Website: slack
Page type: billing-address
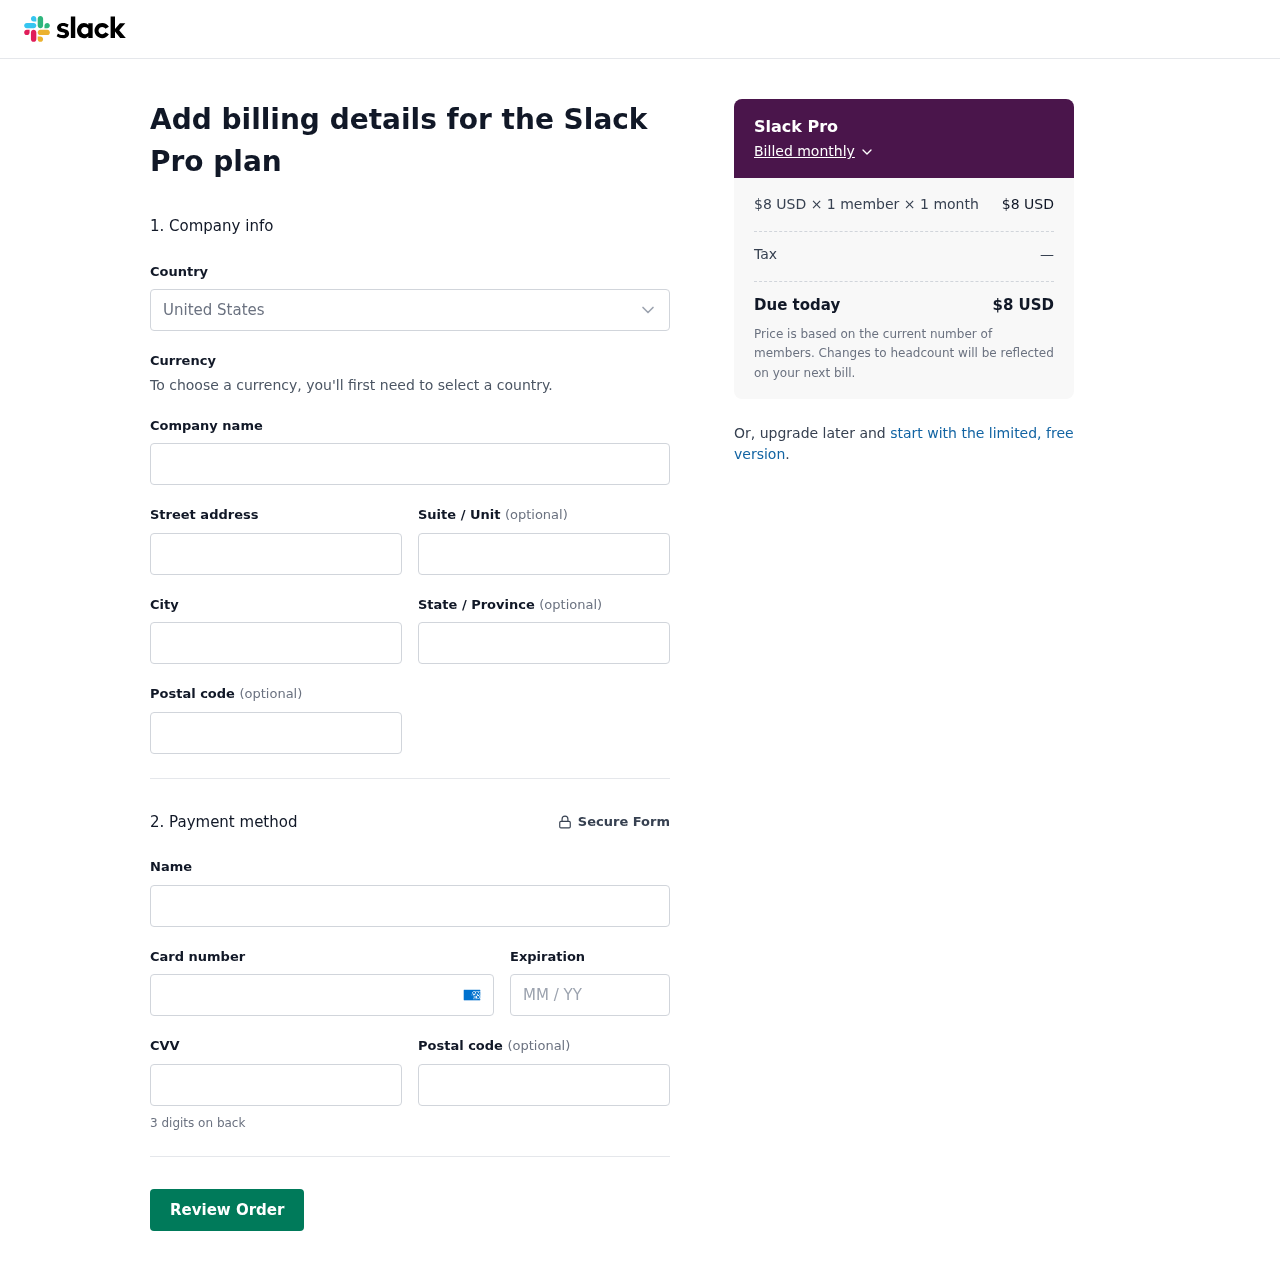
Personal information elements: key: PII_CARD_CVV
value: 6039
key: PII_CARD_EXPIRY
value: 11/30
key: PII_CARD_NUMBER
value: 3414 1411 0895 316
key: PII_CITY
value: Port Dana
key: PII_COUNTRY
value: United States
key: PII_FULLNAME
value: Michelle Conley
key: PII_POSTCODE
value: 42880
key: PII_POSTCODE2
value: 64739
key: PII_STATE
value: MH
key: PII_STREET
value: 5914 Cunningham Station
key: PII_STREET2
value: Apt. 726
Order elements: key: ORDER_PLAN_PRICE
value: $8 USD
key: ORDER_NUM_MEMBERS
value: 1 member
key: ORDER_NUM_MONTHS
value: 1 month
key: ORDER_SUBTOTAL
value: $8 USD
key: ORDER_TAX
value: —
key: ORDER_TOTAL
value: $8 USD